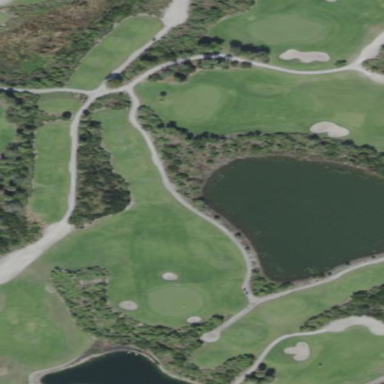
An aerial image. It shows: Water hazard in golf course. The hazard is natural water feature.